Field crop: tomato
Growth stage: 1
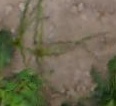
Species: cyperus